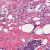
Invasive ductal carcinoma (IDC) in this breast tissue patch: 0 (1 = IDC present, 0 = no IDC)